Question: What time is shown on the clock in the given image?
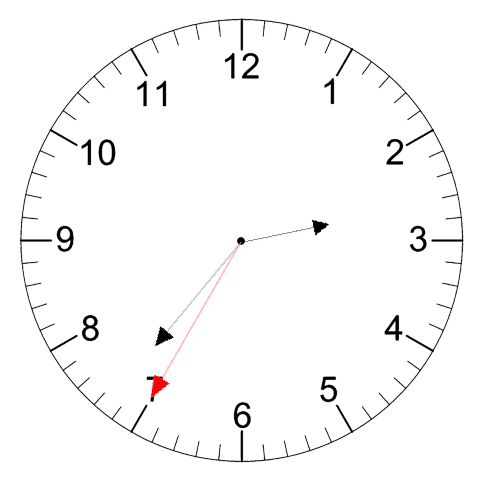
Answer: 02:36:35